Field crop: maize
Growth stage: 2
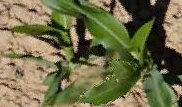
Species: maize